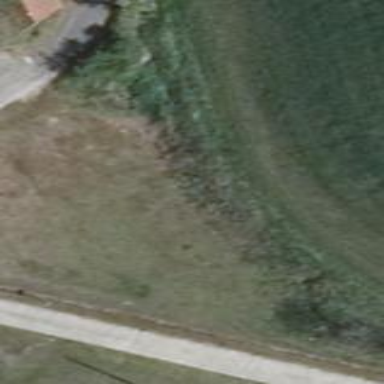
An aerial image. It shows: Open area covered with grass.